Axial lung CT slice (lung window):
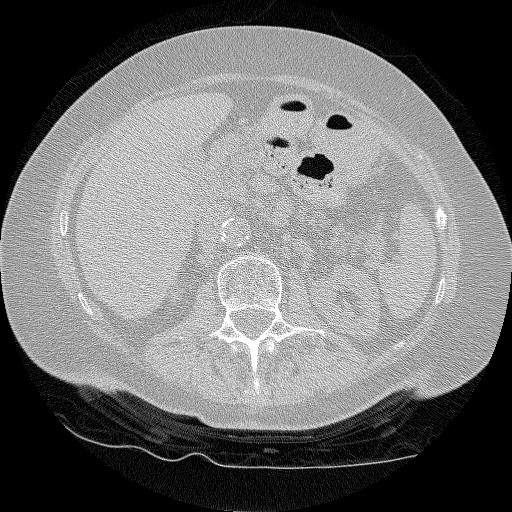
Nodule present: no